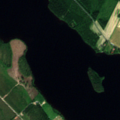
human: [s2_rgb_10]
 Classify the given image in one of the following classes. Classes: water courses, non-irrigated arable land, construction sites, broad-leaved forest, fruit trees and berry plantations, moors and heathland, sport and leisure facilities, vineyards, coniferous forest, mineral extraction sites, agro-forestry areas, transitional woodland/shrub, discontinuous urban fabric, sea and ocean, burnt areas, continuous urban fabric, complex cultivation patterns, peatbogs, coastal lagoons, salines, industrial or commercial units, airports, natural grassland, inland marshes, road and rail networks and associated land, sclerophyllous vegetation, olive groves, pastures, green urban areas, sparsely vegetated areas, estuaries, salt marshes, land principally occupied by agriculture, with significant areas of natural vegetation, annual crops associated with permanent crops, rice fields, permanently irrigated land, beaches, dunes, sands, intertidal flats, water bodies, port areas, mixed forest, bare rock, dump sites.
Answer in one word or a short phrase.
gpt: non-irrigated arable land, mixed forest, transitional woodland/shrub, water bodies